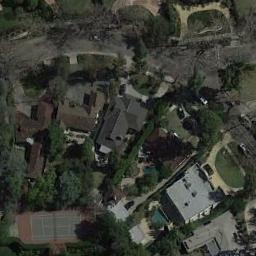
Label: tennis_court